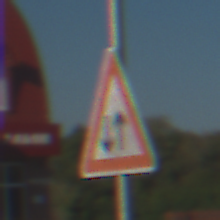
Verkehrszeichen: Gegenverkehr
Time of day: MorningAfternoon
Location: Outdoor (Urban)
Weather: Clear
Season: NotSpecified
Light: Natural